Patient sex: F
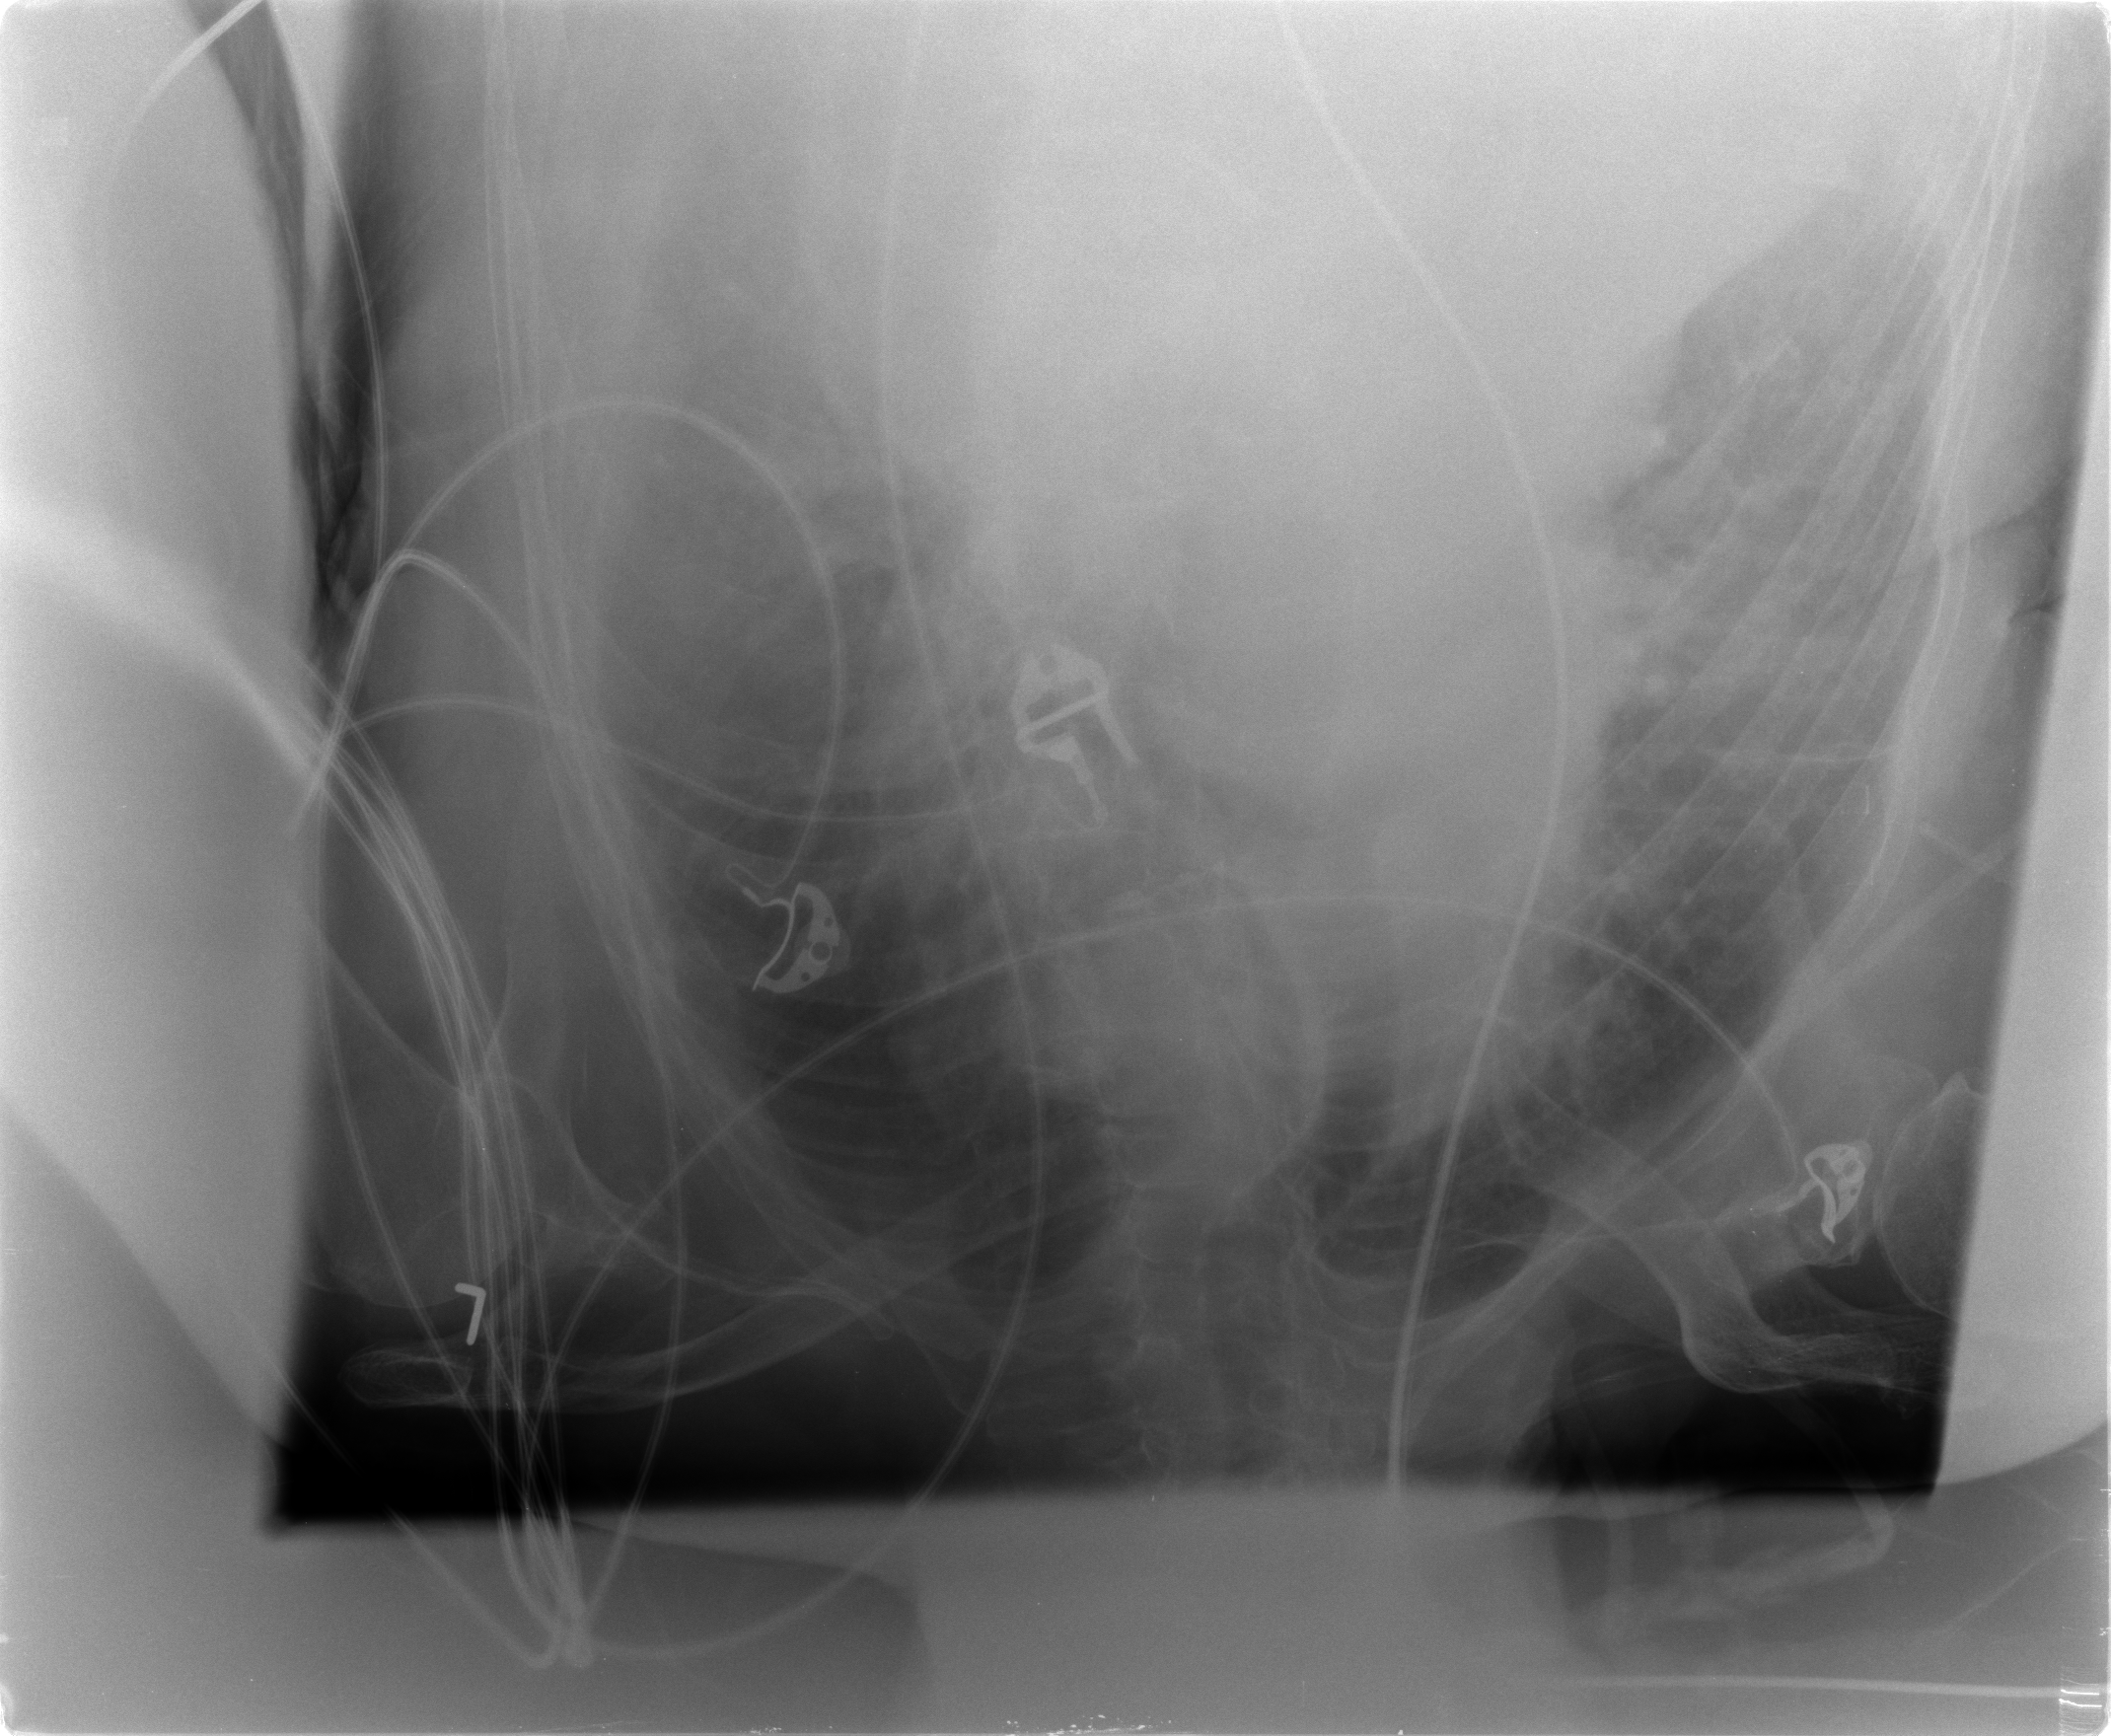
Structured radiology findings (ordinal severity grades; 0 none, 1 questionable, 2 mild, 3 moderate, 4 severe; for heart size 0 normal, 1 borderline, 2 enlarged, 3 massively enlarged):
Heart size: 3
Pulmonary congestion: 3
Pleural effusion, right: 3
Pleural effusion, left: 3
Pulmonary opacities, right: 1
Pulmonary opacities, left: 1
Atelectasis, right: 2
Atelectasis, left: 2